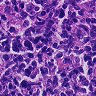
Metastatic tissue present: no